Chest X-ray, AP view. Patient: 41 years old, sex F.
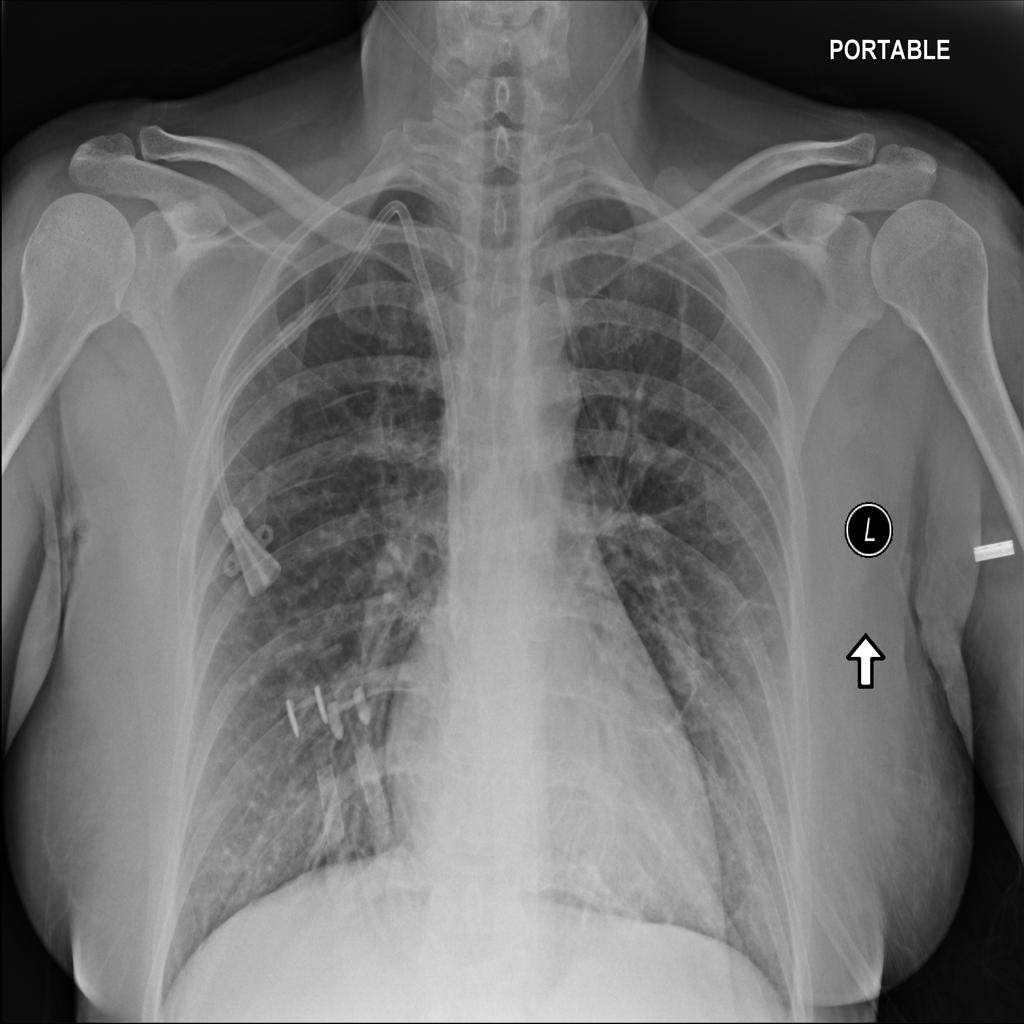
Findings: No Finding